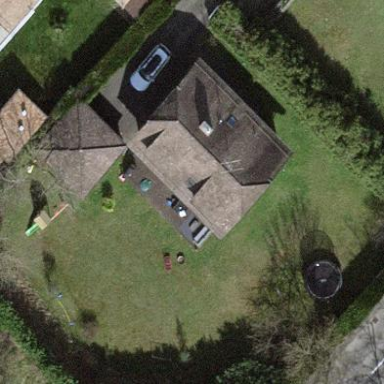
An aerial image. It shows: Garden enclosed by fence.